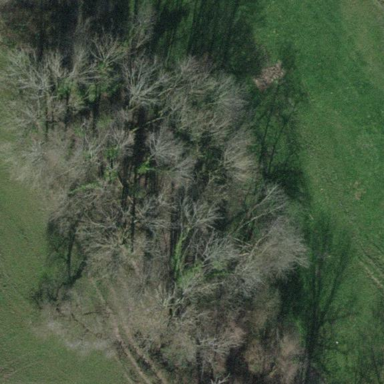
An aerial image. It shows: Forest with mix of leaf types.